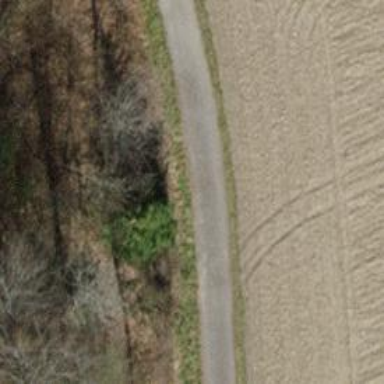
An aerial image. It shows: Well-maintained track road of grade 1.